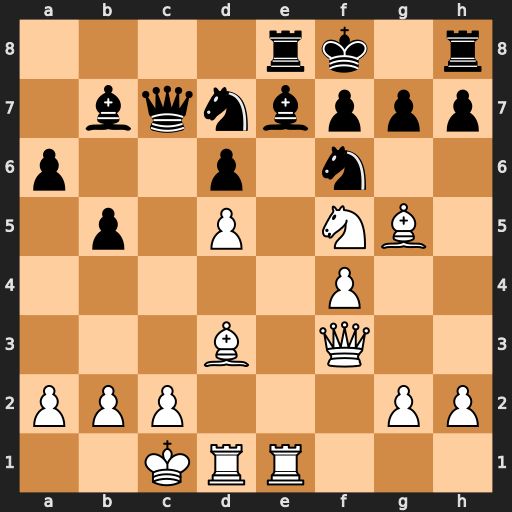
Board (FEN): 4rk1r/1bqnbppp/p2p1n2/1p1P1NB1/5P2/3B1Q2/PPP3PP/2KRR3
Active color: w
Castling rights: -
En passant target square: -
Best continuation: Nxg7 Kxg7 Qg3 Nh5 Qg4 Bxg5 Qxg5+